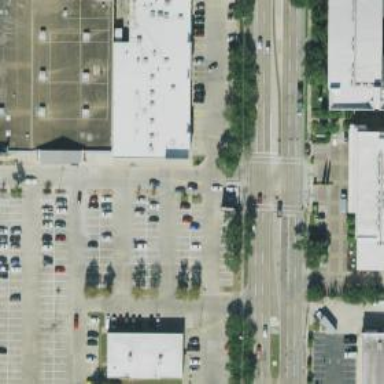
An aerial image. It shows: Parking space is available.